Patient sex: M
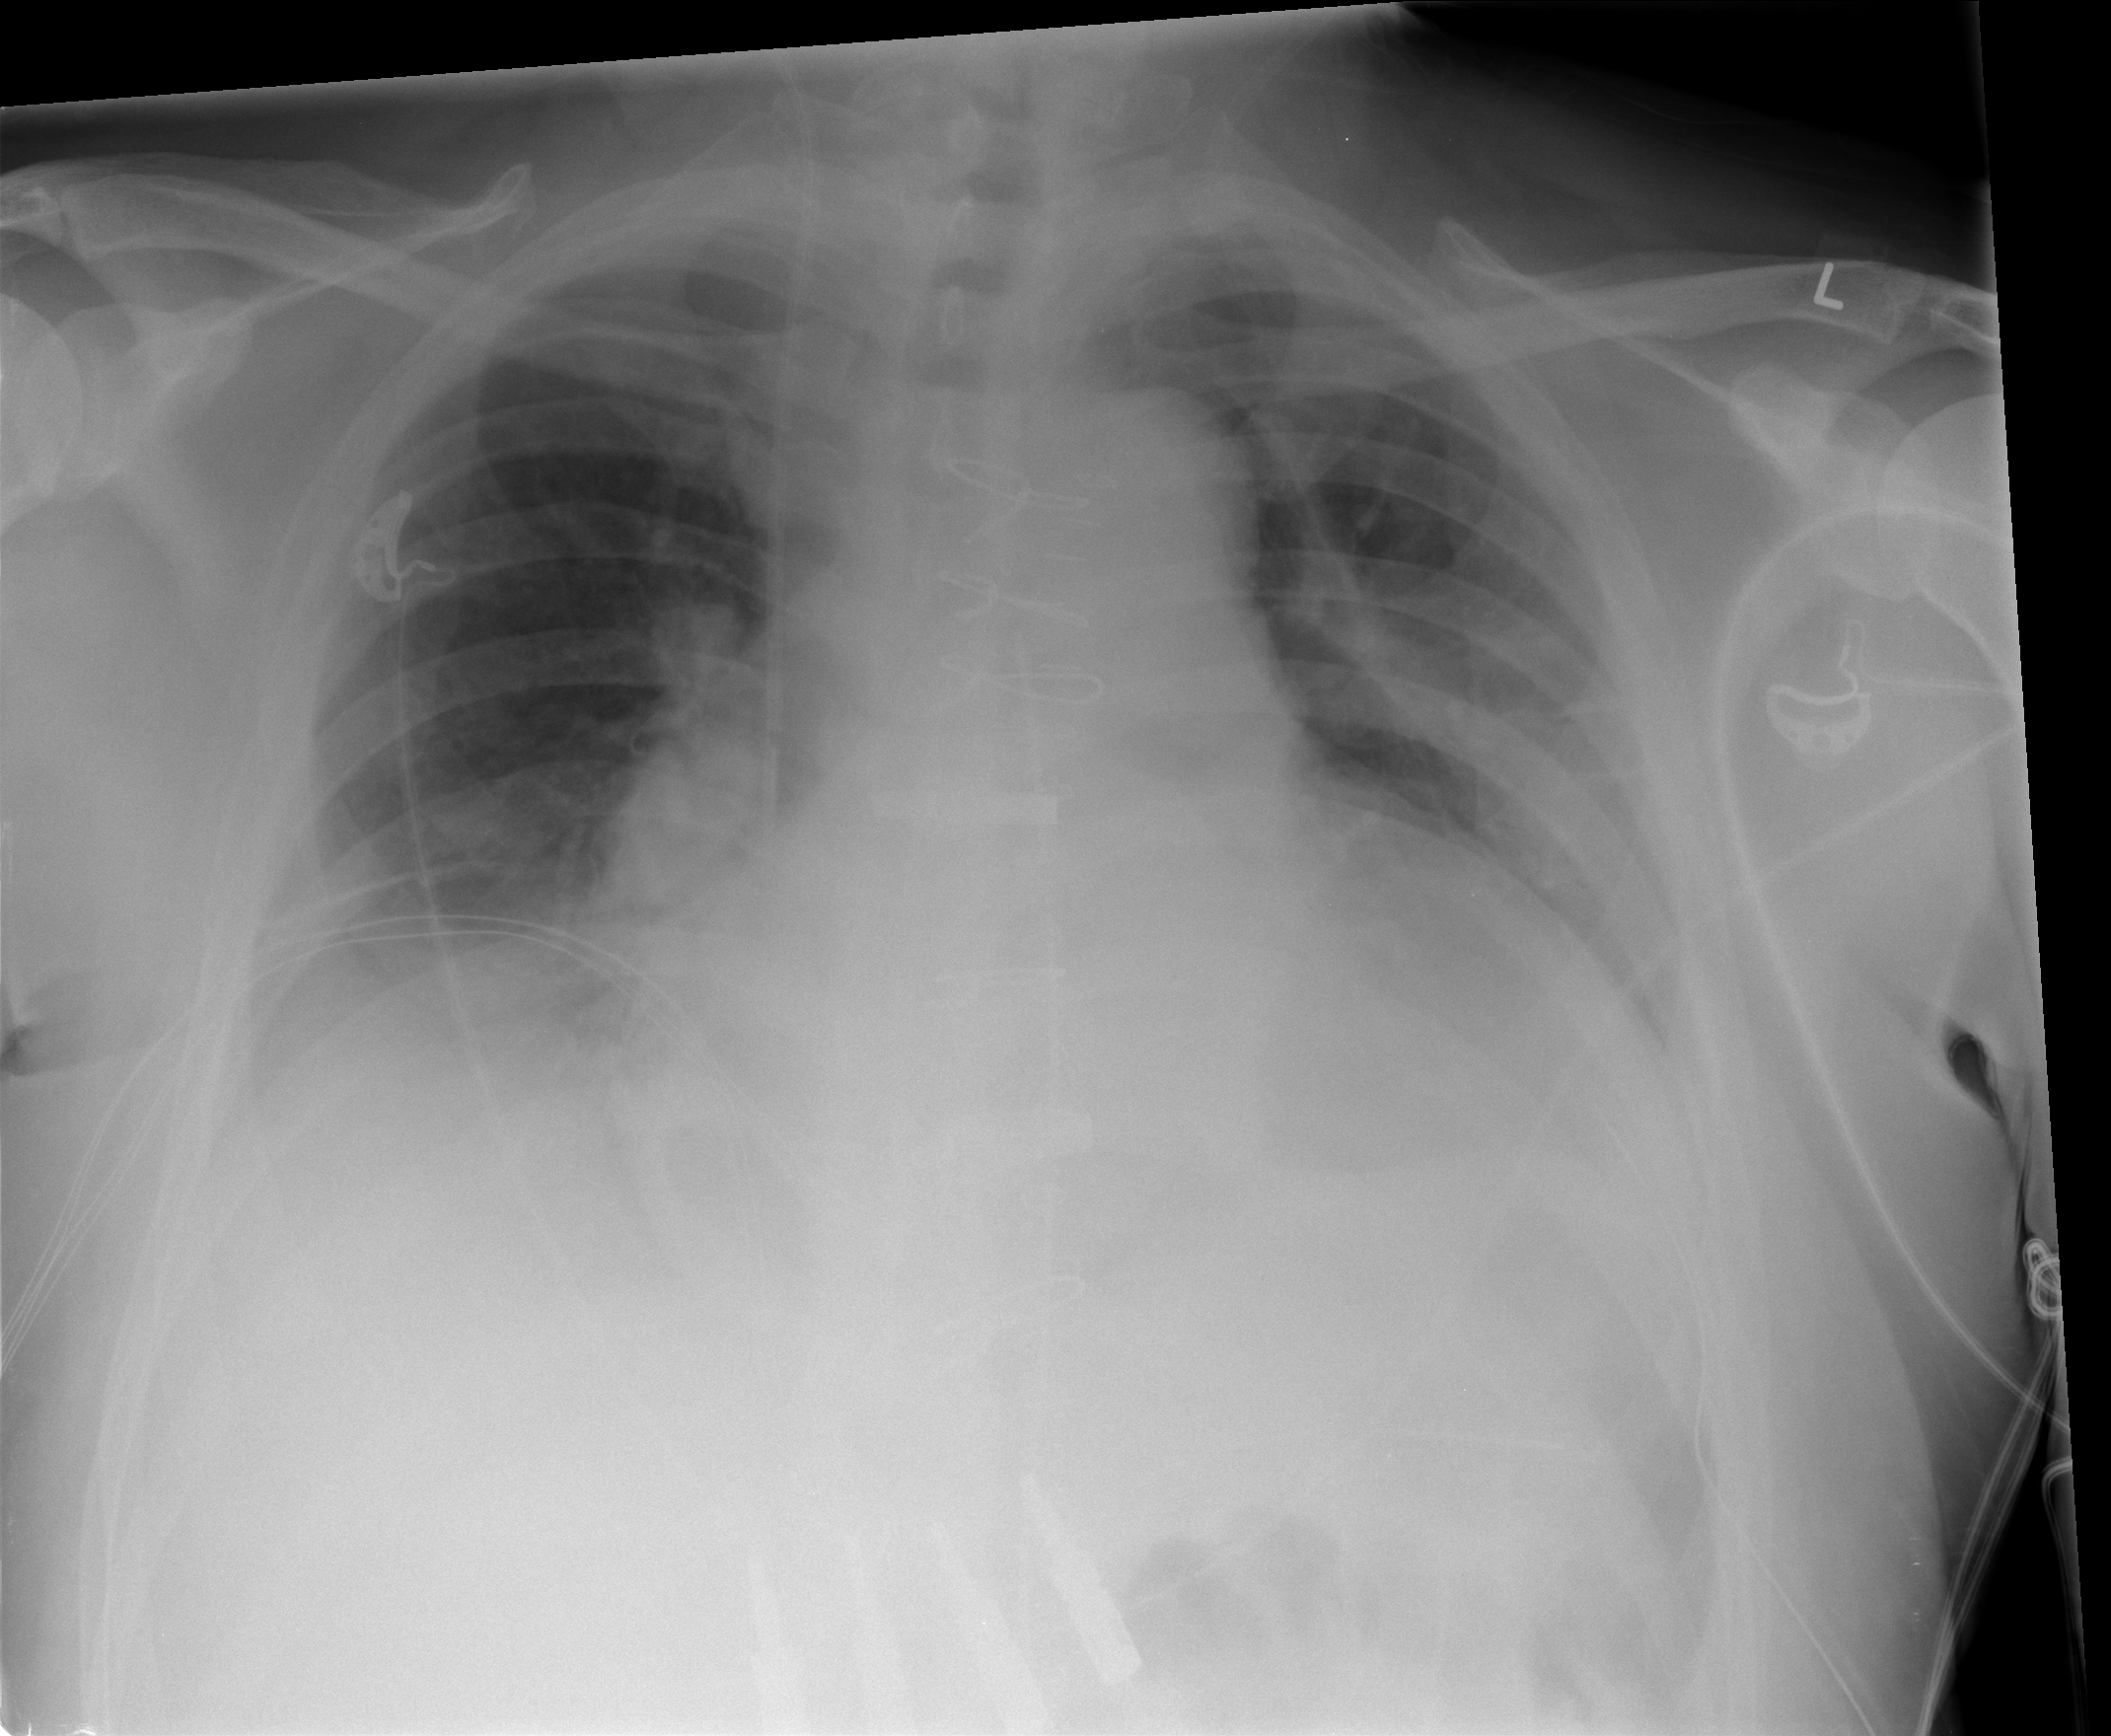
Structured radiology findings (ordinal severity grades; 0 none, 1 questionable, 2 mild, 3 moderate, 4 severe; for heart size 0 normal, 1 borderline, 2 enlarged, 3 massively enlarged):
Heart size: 2
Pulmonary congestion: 0
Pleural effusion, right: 0
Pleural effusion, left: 2
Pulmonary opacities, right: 0
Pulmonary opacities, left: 0
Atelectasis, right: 0
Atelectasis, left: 2